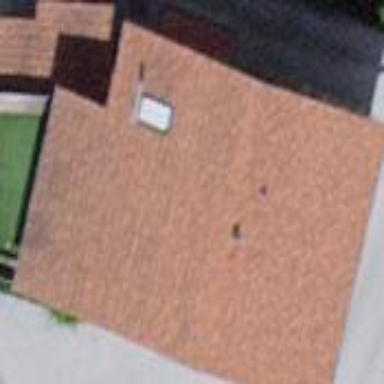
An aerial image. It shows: Simple house.